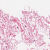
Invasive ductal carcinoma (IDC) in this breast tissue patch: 0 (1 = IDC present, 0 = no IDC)